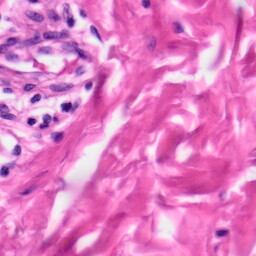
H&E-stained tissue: Skin